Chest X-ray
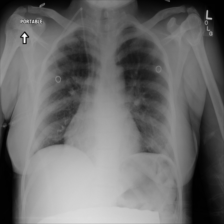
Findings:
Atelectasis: negative
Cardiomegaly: negative
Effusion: negative
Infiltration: positive
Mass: negative
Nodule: negative
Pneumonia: negative
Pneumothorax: negative
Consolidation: negative
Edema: negative
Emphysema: negative
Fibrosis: negative
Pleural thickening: negative
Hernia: negative